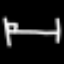
Label: bed